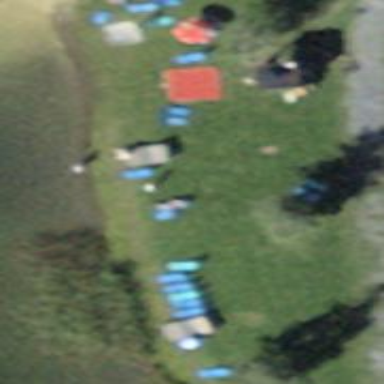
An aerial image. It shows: Bench for seating.